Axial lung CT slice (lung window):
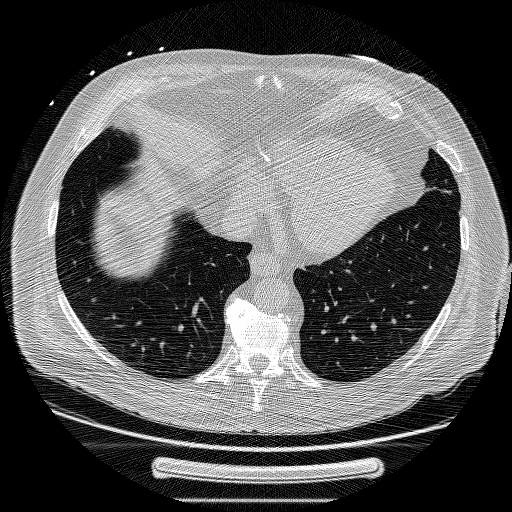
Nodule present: no